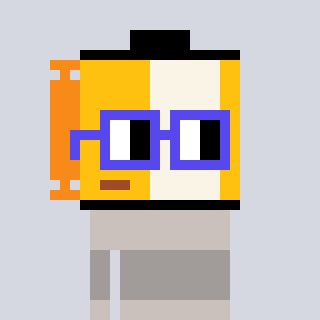
a pixel art character with square blue glasses, a film roll-shaped head and a foggrey-colored body on a cool background